Interaction volume radius: 5 \u00c5
Interaction volume height: 15 \u00c5
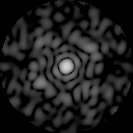
Disorder parameter: 0.7948